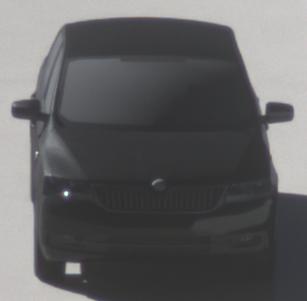
Make: Skoda
Model: Rapid
Detailed model: Rapid 1.2 Active Limousine
Model produced from: 2012/10
Model produced until: 2015/04
Doors: 5
Color: black
Road condition: wet road
Daytime: morning or afternoon
Contrast: high contrast